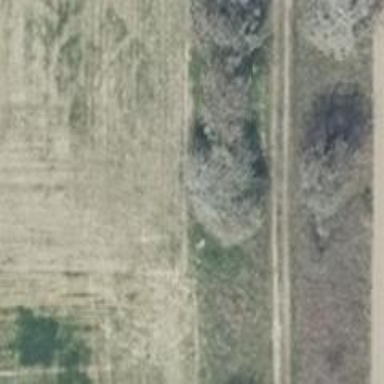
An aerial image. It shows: Row of deciduous broadleaved trees.